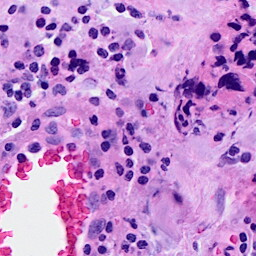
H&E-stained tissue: Breast